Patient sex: M
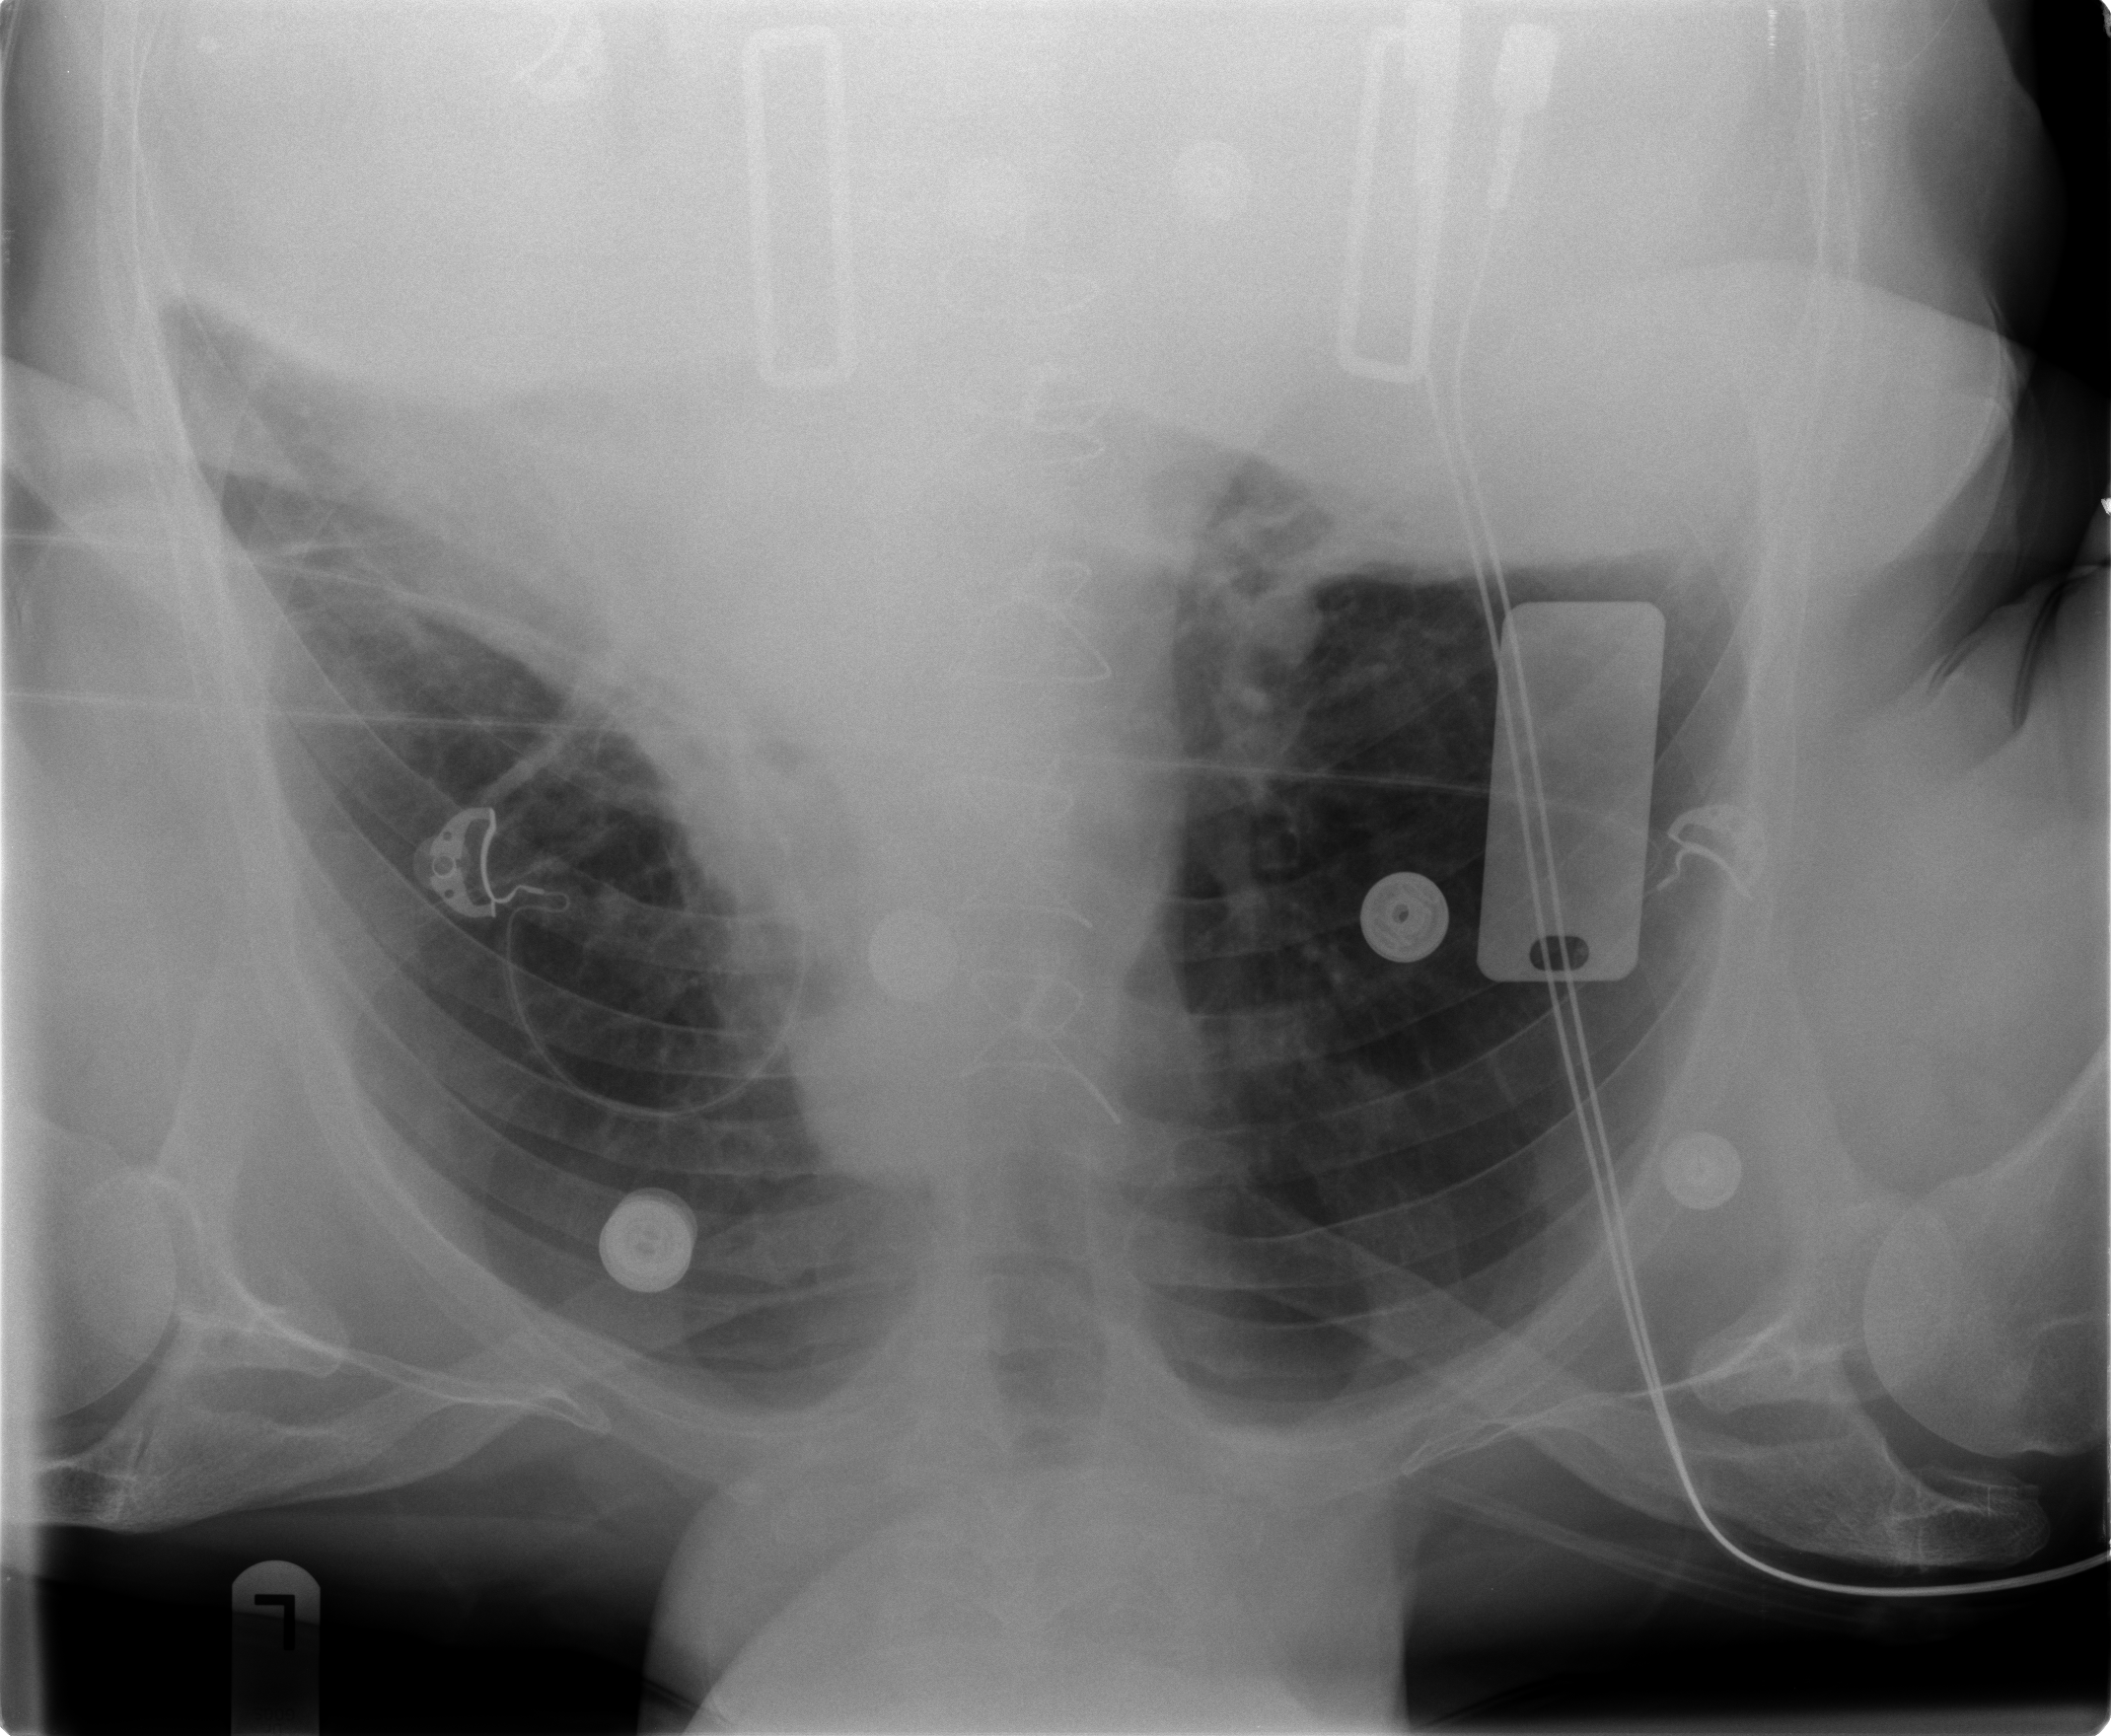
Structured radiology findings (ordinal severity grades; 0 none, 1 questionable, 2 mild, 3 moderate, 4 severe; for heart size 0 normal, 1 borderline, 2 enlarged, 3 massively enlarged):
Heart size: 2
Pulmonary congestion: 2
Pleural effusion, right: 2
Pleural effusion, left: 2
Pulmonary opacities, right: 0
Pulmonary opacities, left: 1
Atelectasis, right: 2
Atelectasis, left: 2